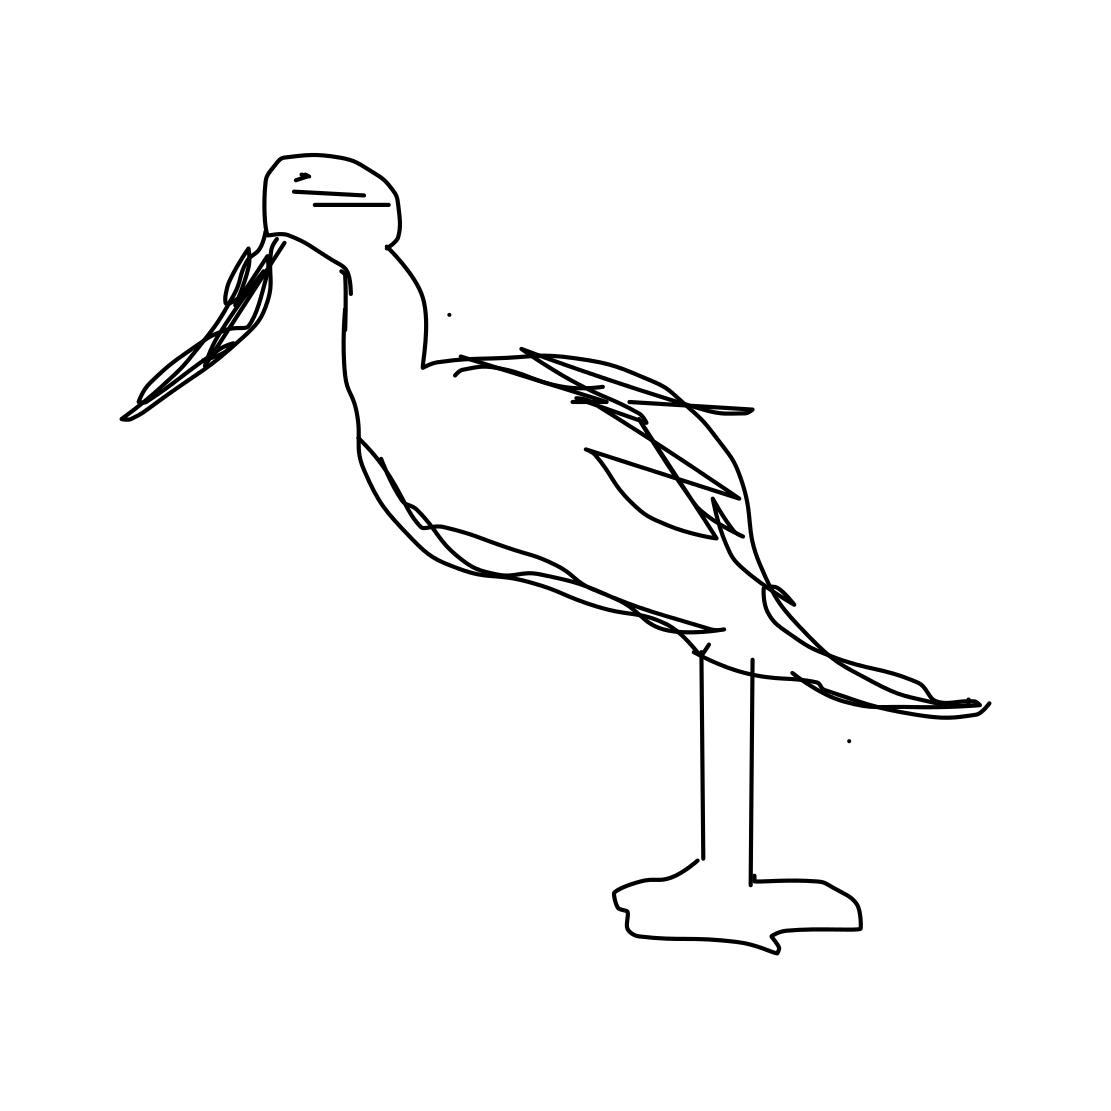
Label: standing bird